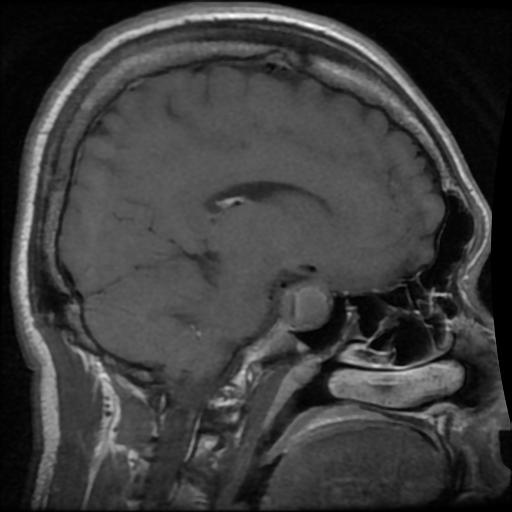
Label: pituitary